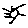
Label: sun